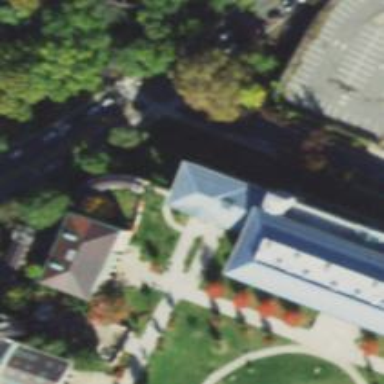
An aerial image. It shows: College building.